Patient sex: F
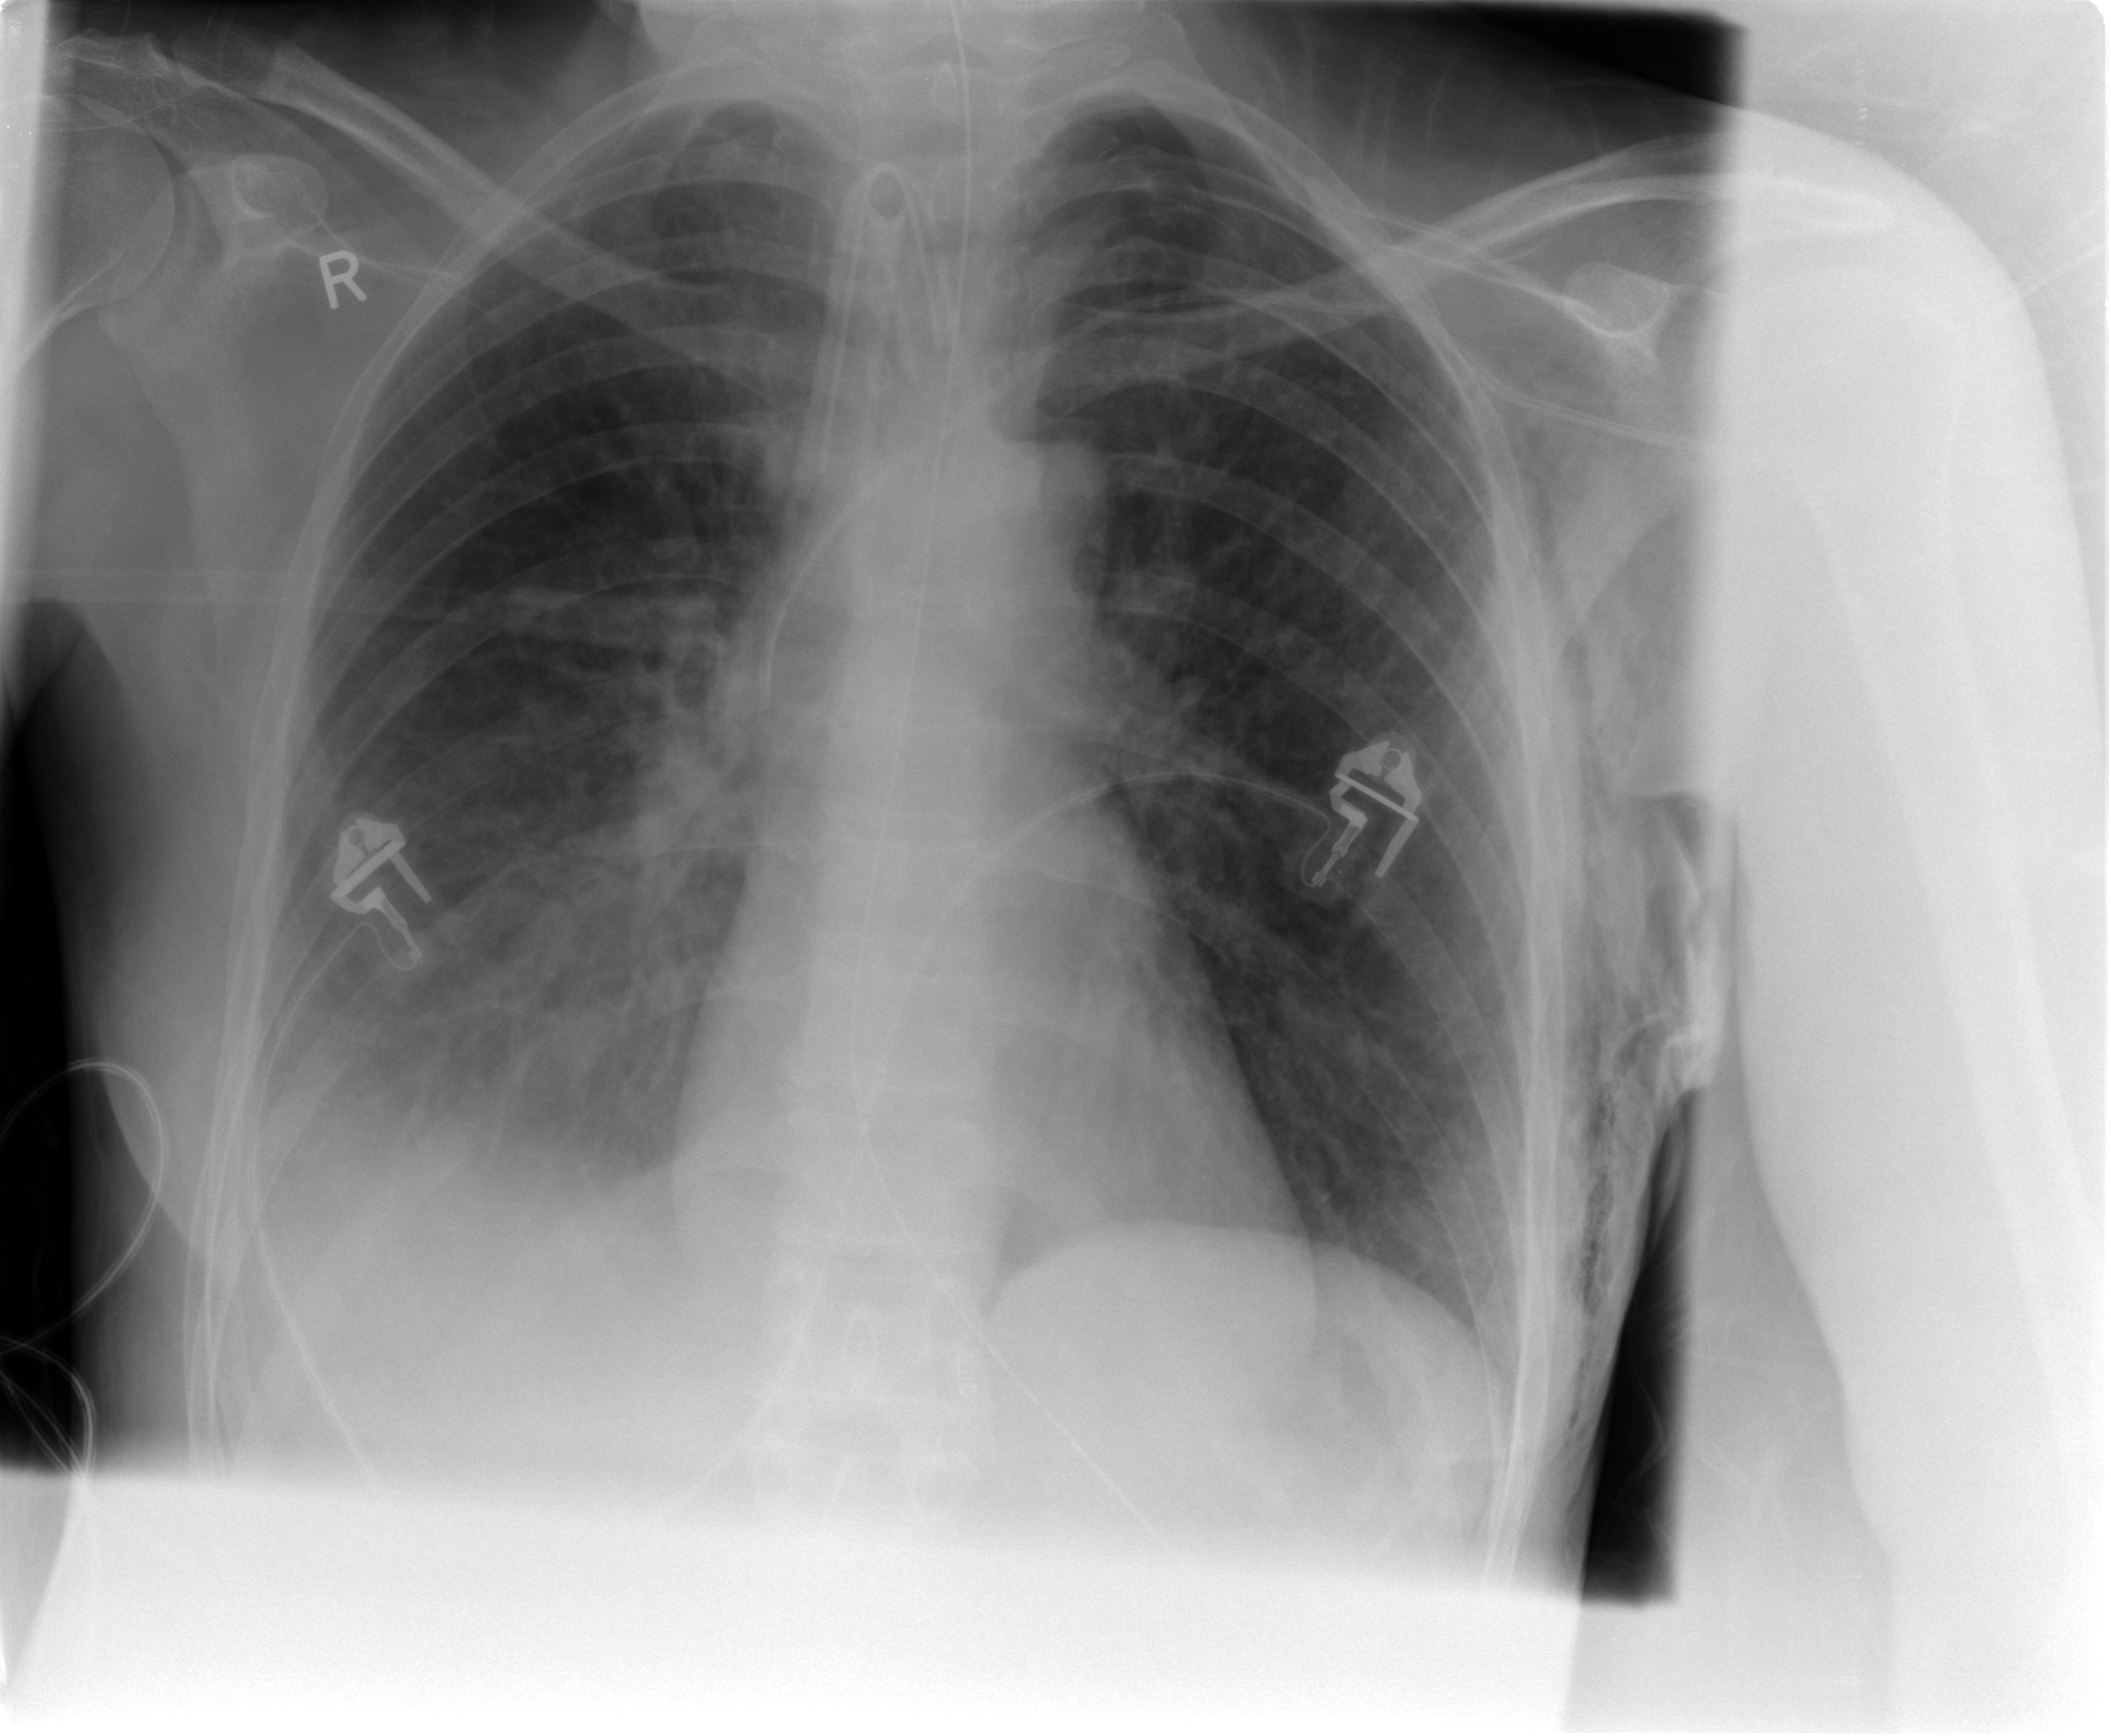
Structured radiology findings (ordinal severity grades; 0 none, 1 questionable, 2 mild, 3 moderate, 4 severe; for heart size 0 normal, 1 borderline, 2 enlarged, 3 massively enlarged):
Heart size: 0
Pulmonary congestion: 2
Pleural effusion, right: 2
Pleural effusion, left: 0
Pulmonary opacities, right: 0
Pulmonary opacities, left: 0
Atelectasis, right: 2
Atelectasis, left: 0